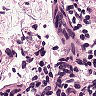
Metastatic tissue present: no